Field crop: maize
Growth stage: 2
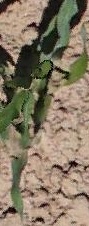
Species: maize